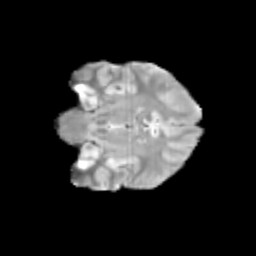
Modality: T2w
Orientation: coronal
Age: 12
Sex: male
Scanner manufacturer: siemens
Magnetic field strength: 3 T
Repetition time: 3.8 s
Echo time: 0.07 s